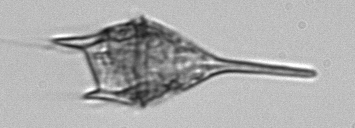
Label: Tripos_lineatus